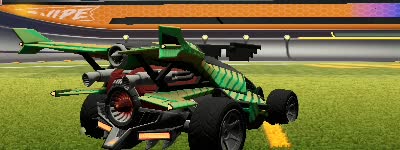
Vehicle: aftershock